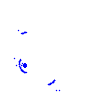
Particle: pion